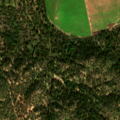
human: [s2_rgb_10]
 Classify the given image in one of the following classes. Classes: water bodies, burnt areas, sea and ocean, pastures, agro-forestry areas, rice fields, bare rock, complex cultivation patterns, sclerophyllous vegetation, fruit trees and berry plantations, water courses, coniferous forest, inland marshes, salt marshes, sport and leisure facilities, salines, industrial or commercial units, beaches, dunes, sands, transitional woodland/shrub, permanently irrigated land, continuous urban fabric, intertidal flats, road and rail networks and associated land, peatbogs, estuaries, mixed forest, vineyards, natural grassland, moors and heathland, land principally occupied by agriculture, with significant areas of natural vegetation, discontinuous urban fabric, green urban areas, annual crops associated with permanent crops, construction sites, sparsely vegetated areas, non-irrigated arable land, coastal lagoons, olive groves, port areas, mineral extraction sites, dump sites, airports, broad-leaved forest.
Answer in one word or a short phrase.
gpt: permanently irrigated land, broad-leaved forest, mixed forest